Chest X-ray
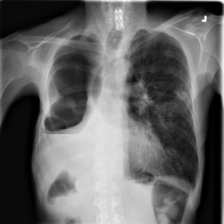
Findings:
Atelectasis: positive
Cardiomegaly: negative
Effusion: negative
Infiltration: negative
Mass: negative
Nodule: negative
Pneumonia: negative
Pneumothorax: negative
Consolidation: negative
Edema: negative
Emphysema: negative
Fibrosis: negative
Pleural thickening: negative
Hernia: negative